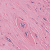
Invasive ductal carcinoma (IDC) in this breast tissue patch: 0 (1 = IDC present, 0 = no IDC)